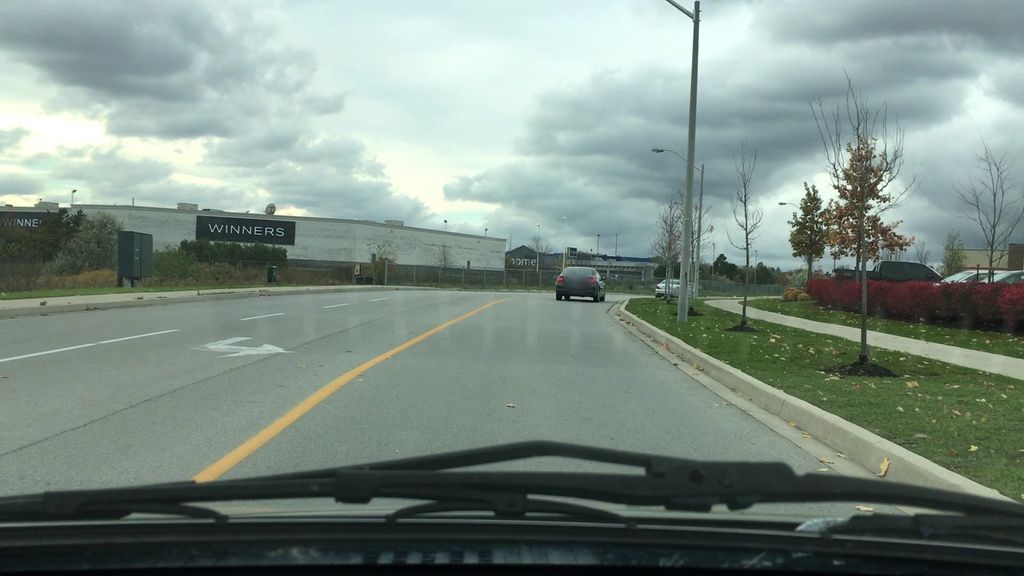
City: hamilton